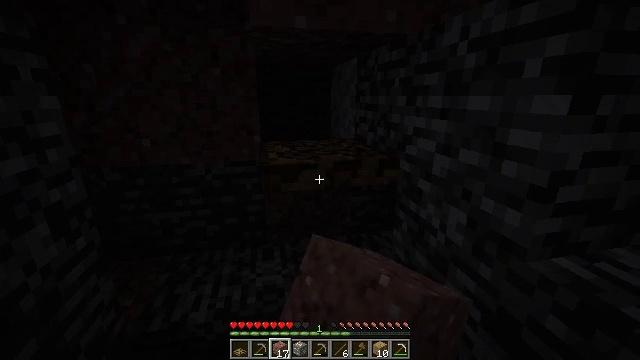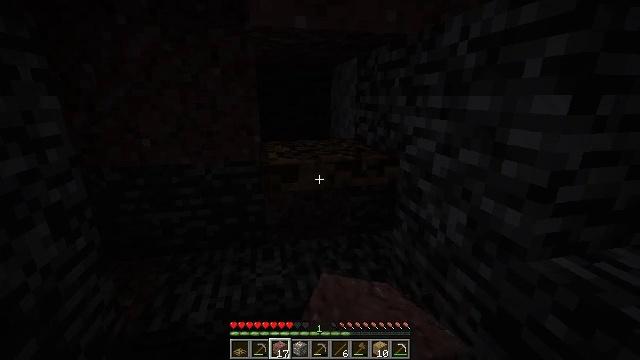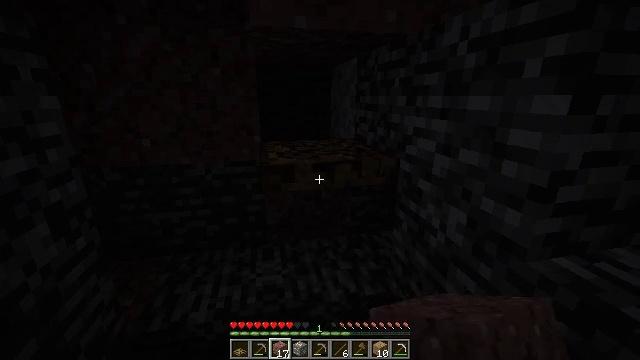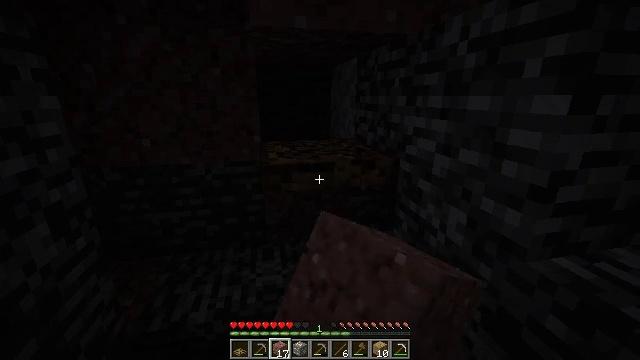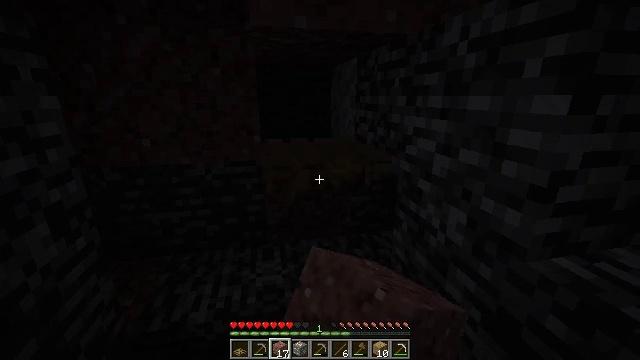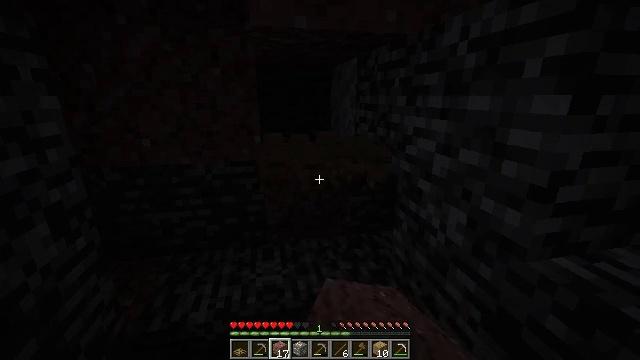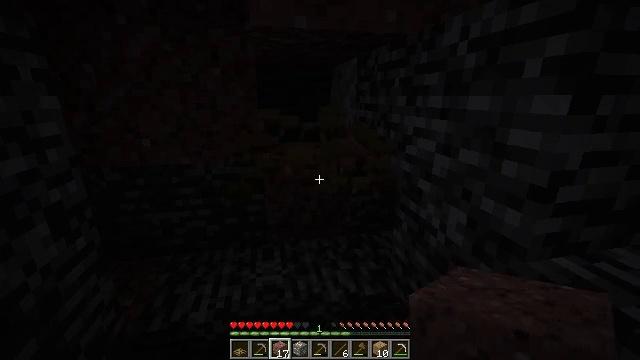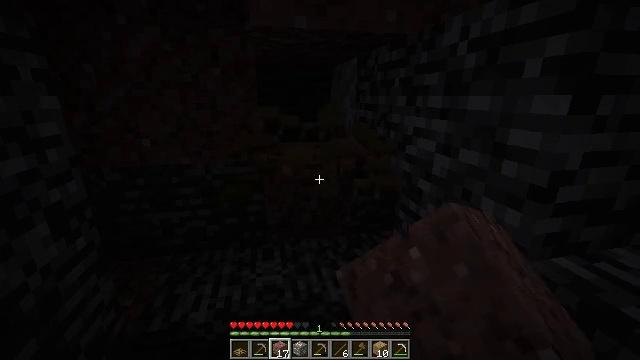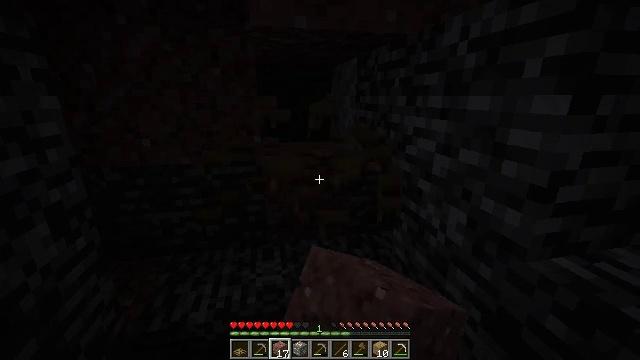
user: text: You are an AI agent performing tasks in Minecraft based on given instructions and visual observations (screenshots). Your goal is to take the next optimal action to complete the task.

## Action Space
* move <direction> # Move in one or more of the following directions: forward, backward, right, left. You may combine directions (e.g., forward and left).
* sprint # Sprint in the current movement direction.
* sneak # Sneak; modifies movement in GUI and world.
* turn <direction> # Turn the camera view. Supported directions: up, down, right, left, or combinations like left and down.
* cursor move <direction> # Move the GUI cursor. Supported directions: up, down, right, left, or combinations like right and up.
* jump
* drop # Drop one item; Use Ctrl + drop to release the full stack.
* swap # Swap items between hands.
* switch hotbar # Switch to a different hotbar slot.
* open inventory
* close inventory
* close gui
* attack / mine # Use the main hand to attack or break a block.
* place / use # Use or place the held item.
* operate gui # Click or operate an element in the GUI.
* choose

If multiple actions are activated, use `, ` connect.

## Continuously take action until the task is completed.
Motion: motion action
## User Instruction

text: Collect the oak trapdoor for re-use.
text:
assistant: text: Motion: attack / mine
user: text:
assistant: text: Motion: attack / mine
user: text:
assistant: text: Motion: attack / mine
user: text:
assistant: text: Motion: attack / mine
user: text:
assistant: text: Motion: attack / mine
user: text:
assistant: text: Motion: attack / mine
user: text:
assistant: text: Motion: attack / mine
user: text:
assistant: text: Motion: attack / mine
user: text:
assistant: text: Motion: attack / mine